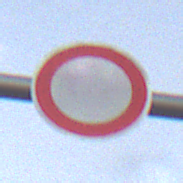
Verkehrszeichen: VerbotFahrzeugeAllerArt
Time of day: SunriseSunset
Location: Outdoor (Nature)
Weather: PartlyCloudy
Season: NotSpecified
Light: Natural